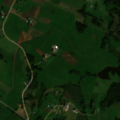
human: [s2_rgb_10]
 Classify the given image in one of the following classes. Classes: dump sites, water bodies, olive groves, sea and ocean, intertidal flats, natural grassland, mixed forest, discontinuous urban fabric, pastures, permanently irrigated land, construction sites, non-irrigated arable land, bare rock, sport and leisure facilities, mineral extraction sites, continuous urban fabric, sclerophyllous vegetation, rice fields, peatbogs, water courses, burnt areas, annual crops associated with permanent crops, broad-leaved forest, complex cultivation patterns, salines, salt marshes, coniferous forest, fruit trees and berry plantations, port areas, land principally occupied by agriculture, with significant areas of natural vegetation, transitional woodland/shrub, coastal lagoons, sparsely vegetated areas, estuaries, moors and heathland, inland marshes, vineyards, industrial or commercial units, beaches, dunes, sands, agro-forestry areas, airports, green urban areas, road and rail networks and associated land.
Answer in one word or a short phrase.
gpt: pastures, complex cultivation patterns, land principally occupied by agriculture, with significant areas of natural vegetation, broad-leaved forest